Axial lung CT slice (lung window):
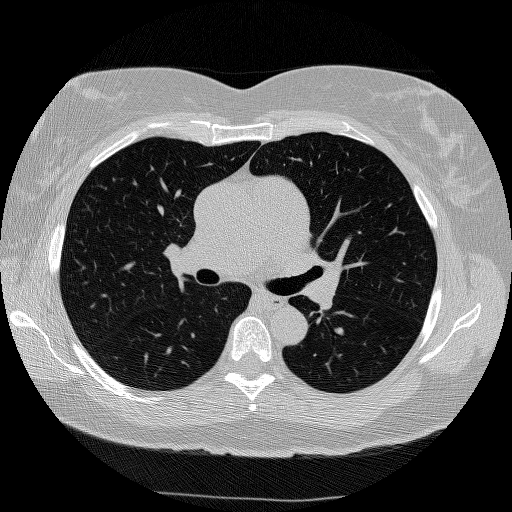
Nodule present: no